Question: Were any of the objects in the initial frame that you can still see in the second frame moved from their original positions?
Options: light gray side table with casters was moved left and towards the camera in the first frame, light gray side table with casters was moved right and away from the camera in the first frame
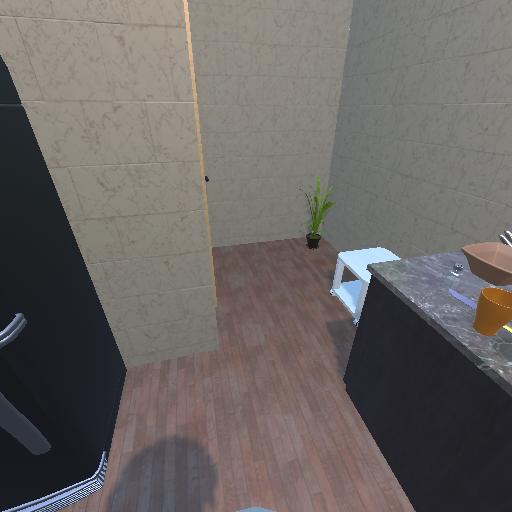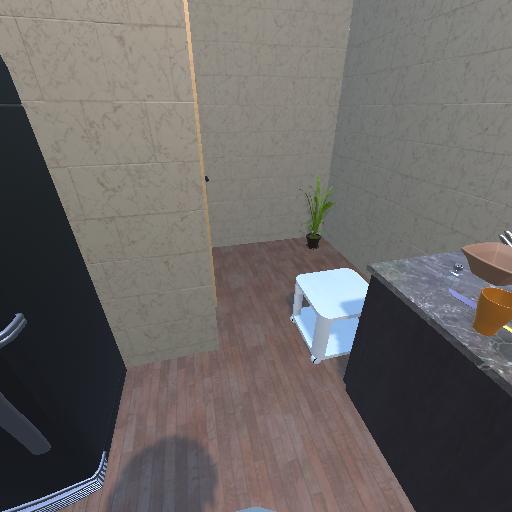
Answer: light gray side table with casters was moved left and towards the camera in the first frame